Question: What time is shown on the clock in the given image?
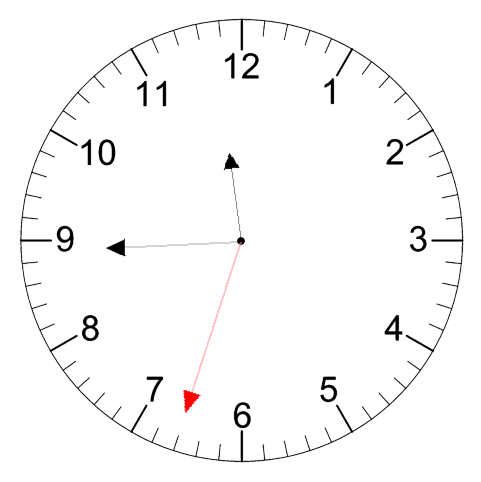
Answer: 11:44:33